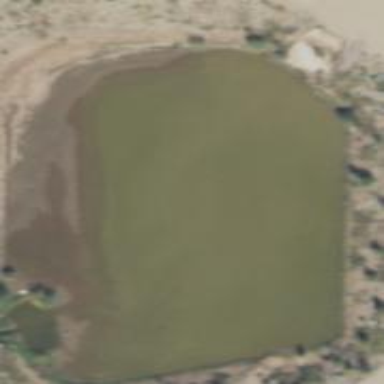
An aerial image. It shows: Detention basin filled with water.